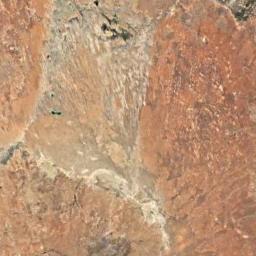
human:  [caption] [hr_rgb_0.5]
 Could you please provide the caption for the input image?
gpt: The color of this desert is orange .

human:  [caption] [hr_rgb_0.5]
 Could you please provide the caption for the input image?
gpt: The desert has yellow sand and some decayed rocks .

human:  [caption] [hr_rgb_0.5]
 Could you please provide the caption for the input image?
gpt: The desert is full of yellow sand .

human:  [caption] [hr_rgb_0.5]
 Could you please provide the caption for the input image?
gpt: It is a large piece of dark yellow desert .

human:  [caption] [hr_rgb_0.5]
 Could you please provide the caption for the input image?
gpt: A brown desert covered by bare land .